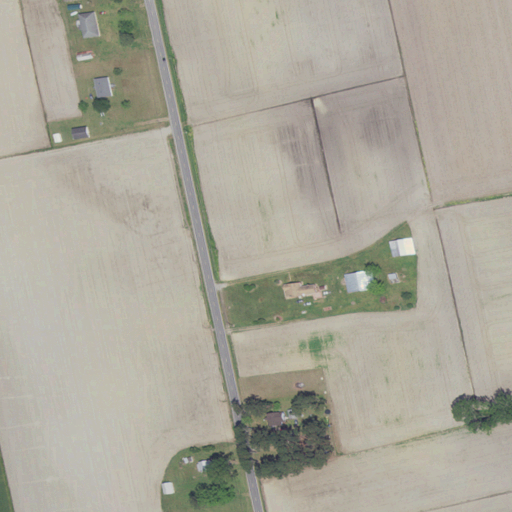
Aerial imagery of ridge(s) in North Carolina named Indian Ridge (historical) containing cultivated crops, open development, and low intensity development